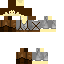
A male human skin with medium skin, wearing brown long hair dressed in a blue hoodie and black pants, featuring a closed mouth.